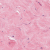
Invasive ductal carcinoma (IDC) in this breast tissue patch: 0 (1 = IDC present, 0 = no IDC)